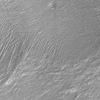
Atmospheric dust classification: not_dusty